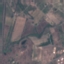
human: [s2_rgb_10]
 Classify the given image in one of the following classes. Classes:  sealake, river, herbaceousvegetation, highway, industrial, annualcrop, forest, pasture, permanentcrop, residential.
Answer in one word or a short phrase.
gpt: PermanentCrop